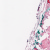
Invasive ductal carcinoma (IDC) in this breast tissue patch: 0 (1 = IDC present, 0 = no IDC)